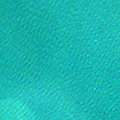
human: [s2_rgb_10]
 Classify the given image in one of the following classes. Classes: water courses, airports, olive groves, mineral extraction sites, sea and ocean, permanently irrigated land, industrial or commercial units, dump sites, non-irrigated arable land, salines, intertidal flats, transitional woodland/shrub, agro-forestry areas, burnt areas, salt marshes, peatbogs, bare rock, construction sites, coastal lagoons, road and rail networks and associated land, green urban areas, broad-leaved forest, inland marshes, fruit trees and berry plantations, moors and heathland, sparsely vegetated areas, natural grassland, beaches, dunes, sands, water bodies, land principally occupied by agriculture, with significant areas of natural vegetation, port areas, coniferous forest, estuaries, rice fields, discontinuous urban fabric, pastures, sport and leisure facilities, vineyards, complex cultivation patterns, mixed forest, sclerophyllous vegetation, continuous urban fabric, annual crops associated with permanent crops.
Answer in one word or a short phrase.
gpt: sea and ocean